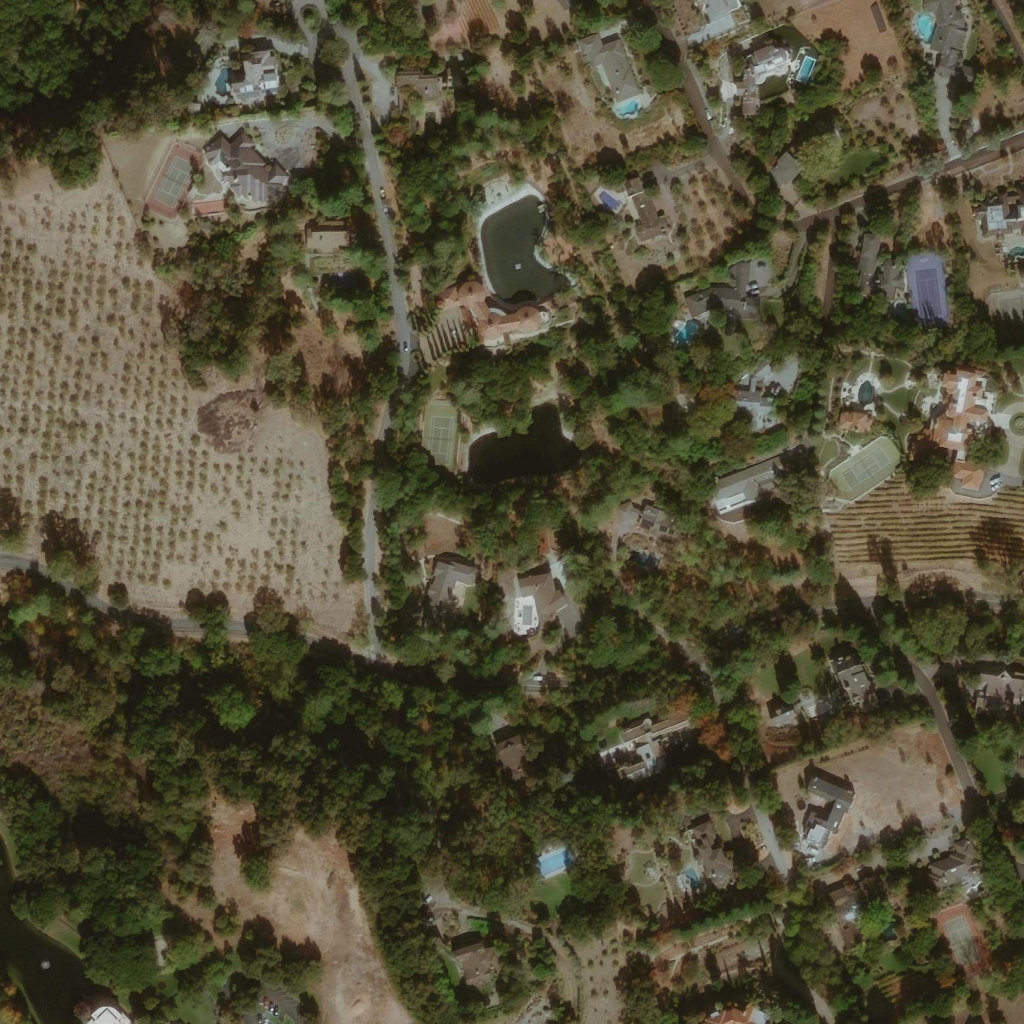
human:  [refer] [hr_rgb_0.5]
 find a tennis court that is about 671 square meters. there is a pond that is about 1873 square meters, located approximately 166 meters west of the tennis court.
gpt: <box>[[88, 24, 92, 32, 0]]</box>

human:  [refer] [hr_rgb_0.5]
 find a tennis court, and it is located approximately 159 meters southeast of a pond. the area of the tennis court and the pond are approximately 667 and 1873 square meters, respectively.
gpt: <box>[[80, 42, 88, 49, 0]]</box>

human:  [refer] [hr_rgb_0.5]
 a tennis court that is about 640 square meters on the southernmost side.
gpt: <box>[[91, 88, 97, 96, 0]]</box>